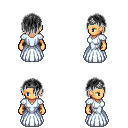
a pixel art fantasy rpg character, female body template, human, tanned skin, underdress, teal pants, gray bangs hairstyle, iron tiara, maroon shoes, four views (front, back, left, right), 2x2 character sprite sheet, small pixel art, hard edges, no anti-aliasing